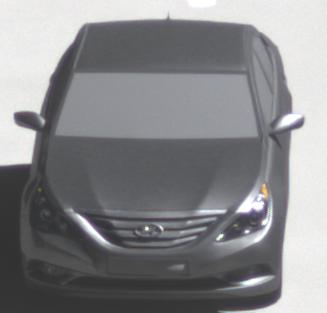
Make: Hyundai
Model: Sonata
Detailed model: Gen. 6 YF
Model produced from: 2009
Model produced until: 2016
Doors: 4
Color: gray
Road condition: wet road
Daytime: midday
Contrast: high contrast